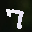
Label: 7